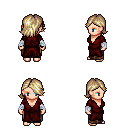
a pixel art fantasy rpg character, female body template, human, light skin, red robe, robe skirt, white blonde swoop hairstyle, white cloth bandages, four views (front, back, left, right), 2x2 character sprite sheet, small pixel art, hard edges, no anti-aliasing